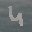
Label: 4